This is a demodulated (Hilbert-envelope) spectrum computed from a bearing vibration snapshot; the dashed markers indicate where each bearing fault type would appear (BPFO, BPFI, BSF, FTF). What is the most likely bearing condition (normal, inner_race, outer_race, ball)?
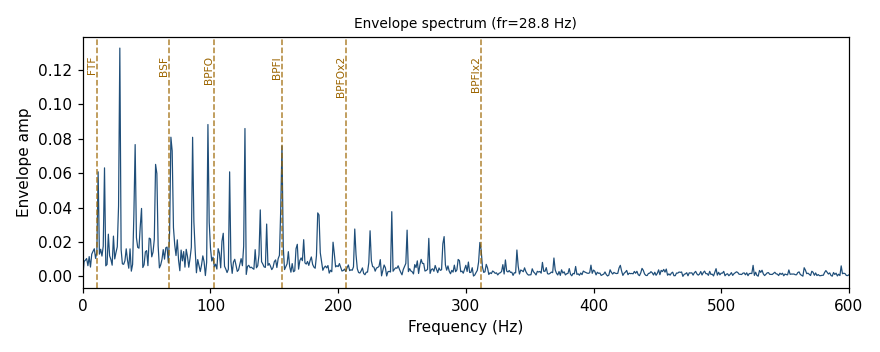
Answer: inner_race